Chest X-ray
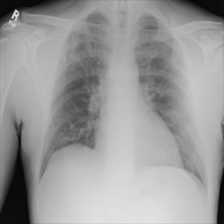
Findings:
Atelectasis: negative
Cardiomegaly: negative
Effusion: negative
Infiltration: negative
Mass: negative
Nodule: negative
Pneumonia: negative
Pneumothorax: negative
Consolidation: negative
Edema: negative
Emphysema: negative
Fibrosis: negative
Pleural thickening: negative
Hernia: negative